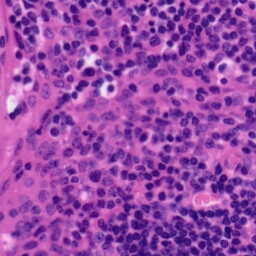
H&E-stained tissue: Tonsil